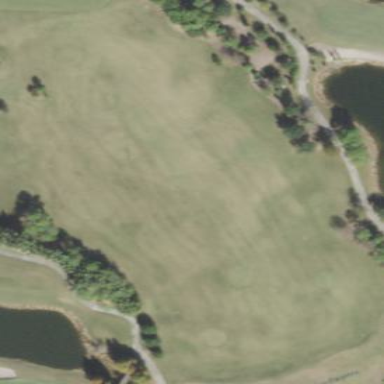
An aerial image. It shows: Grassy area used as driving range for golf.